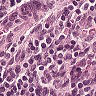
Metastatic tissue present: no